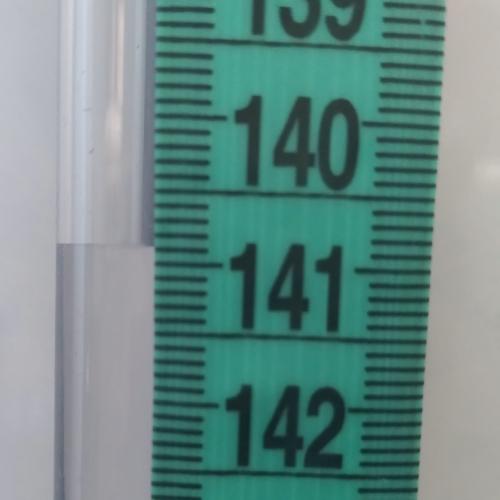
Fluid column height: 140.9 cm